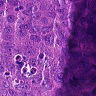
Metastatic tissue present: yes